Question: What am I doing wrong and how to fix it? I'm running this on eclipse.
'''
import java.awt.Component;
import javax.swing.Icon;
public class JOptionPane {
public static void main(String[] args) {
// JOptionPane inputs
Component parentComponent = null;
Object message = "What do you think of Hudson?";
String title = "VERY IMPORTANT!";
String choice1 = "1";
String choice2 = "2";
String choice3 = "3";
int optionType = JOptionPane.YES_NO_OPTION;
int messageType = JOptionPane.ERROR_MESSAGE;
Icon icon = null;
// JOption pane display
Object[] options = { choice1, choice2, choice3 };
int option = JOptionPane.showOptionDialog(parentComponent, message, title,
optionType, messageType, icon, options, options[2]);
// Switch
switch (option) {
case 0:
//Button 1 result
break;
case 1:
//Button 2 result
break;
default:
//Button 3 result
break;
}
return;
}
}
'''
The errors:

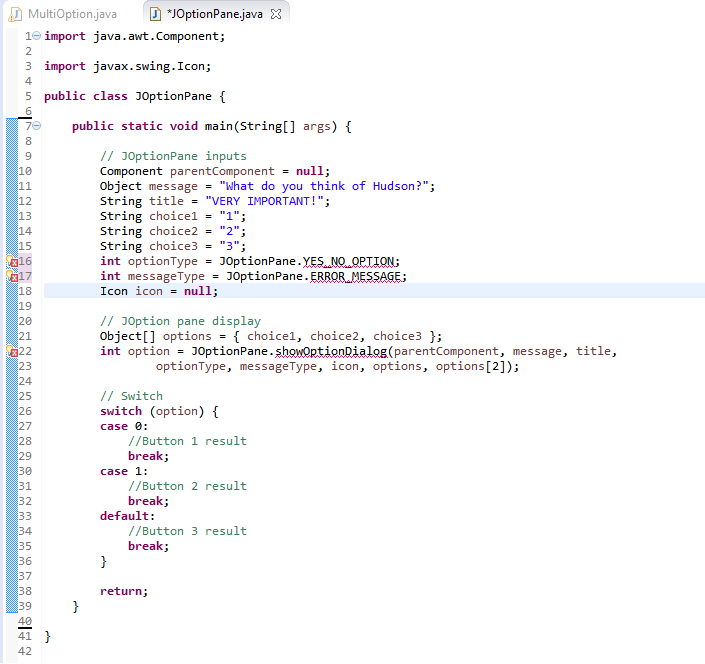
Answer: Your class name is conflicting with 'javax.swing.JOptionPane' - rename it to something else so you can import that class